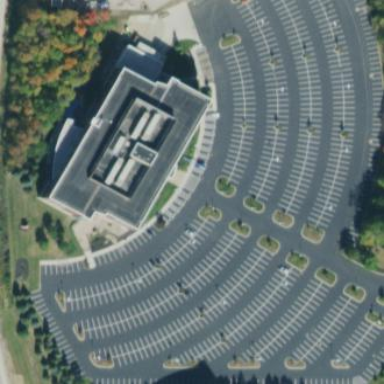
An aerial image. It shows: Office building.